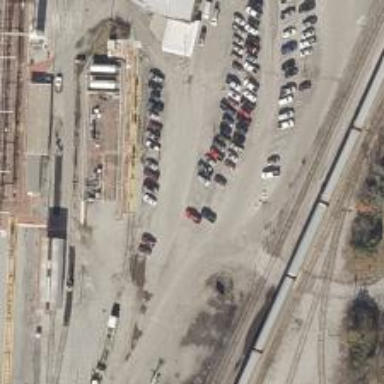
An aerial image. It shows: View of railway yard.